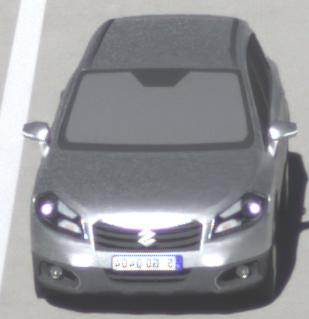
Make: Suzuki
Model: SX4 S-Cross 1.6
Detailed model: SX4 (II) S-Cross
Model produced from: 2013/10
Model produced until: 2015/08
Doors: 5
Color: white
Road condition: dry road
Daytime: morning or afternoon
Contrast: high contrast